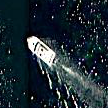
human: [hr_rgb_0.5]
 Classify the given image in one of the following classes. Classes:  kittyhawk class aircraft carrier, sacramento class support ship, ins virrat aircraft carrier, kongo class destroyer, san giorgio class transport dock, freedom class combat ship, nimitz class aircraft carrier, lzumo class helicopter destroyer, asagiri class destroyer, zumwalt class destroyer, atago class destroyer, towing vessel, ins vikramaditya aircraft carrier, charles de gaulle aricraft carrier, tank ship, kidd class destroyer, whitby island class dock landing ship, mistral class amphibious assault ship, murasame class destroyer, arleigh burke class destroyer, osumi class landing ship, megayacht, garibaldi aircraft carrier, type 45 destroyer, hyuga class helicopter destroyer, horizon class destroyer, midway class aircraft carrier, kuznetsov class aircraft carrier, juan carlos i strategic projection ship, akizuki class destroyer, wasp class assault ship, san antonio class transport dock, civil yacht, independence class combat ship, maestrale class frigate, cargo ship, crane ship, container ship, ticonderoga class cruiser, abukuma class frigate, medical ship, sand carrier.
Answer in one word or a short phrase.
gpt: Civil yacht